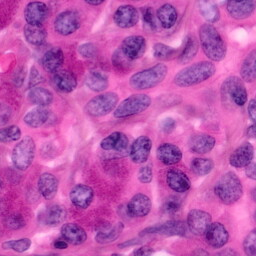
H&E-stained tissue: Pancreatic